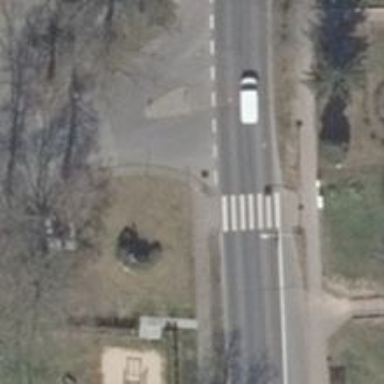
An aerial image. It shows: Uncontrolled zebra crossing on the road.